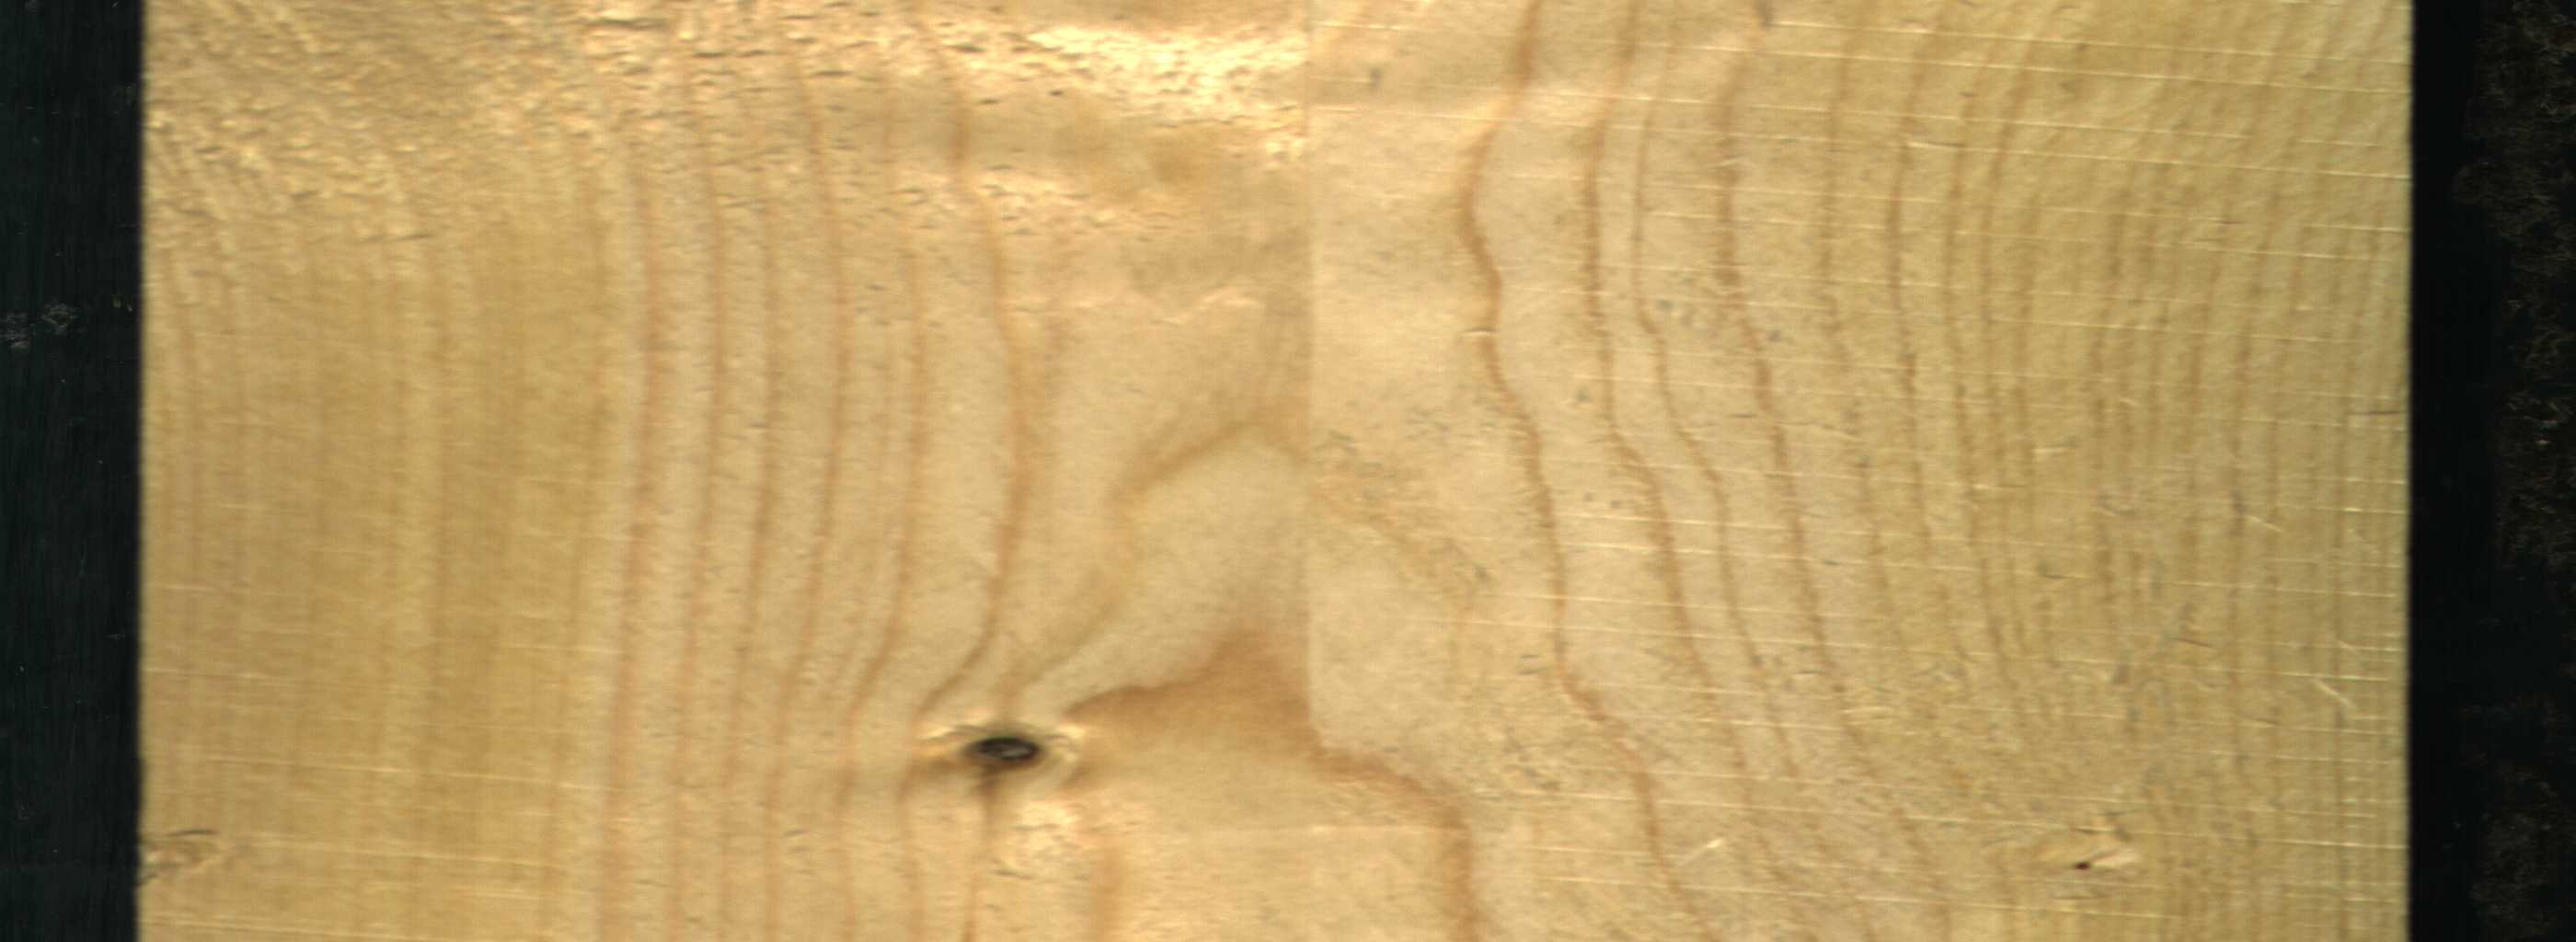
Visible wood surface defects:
Dead_Knot